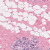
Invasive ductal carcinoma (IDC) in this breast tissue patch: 0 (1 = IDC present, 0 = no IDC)